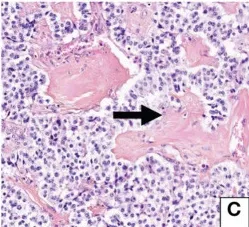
Gross description and histopathological analysis of a giant insulinoma in a 38-year-old female patient suffering from severe hypoglycemia. Positive detection of antibodies is indicated by brown staining. (C) (HES, x 400): Endocrine cells were also surrounded by a hyaline stroma (arrow).
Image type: pathology (h&e)